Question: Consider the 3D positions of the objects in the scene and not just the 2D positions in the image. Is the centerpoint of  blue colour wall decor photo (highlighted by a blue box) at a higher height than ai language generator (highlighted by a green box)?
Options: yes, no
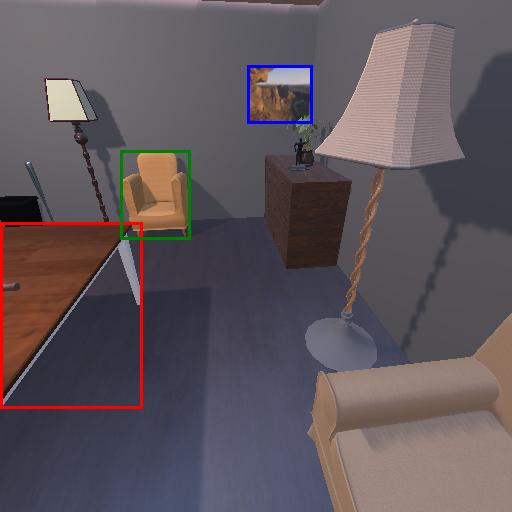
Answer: yes